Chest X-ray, AP view. Patient: 70 years old, sex M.
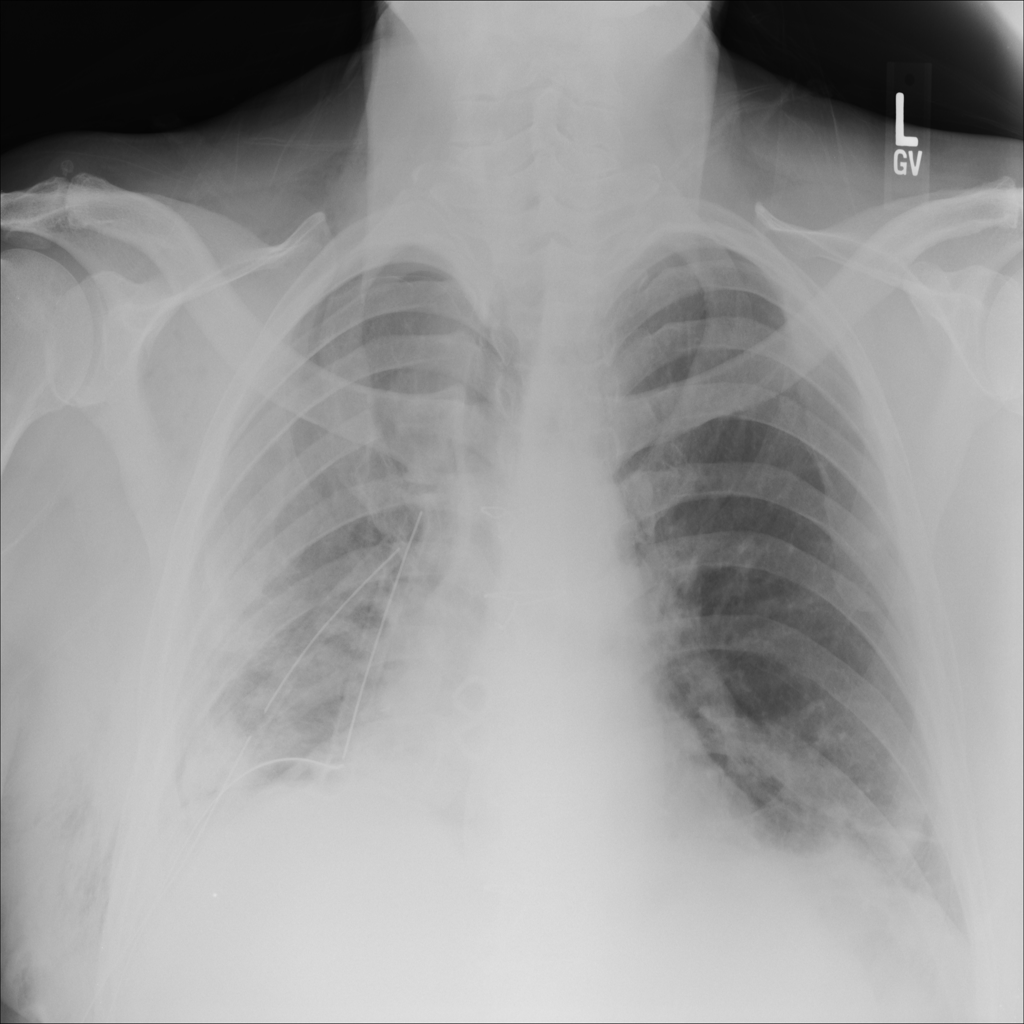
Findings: Pneumothorax